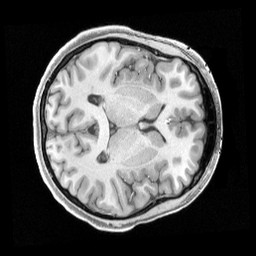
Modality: T1w
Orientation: axial
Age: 25
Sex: female
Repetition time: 2.4 s
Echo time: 0.00222 s